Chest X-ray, AP view. Patient: 79 years old, sex M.
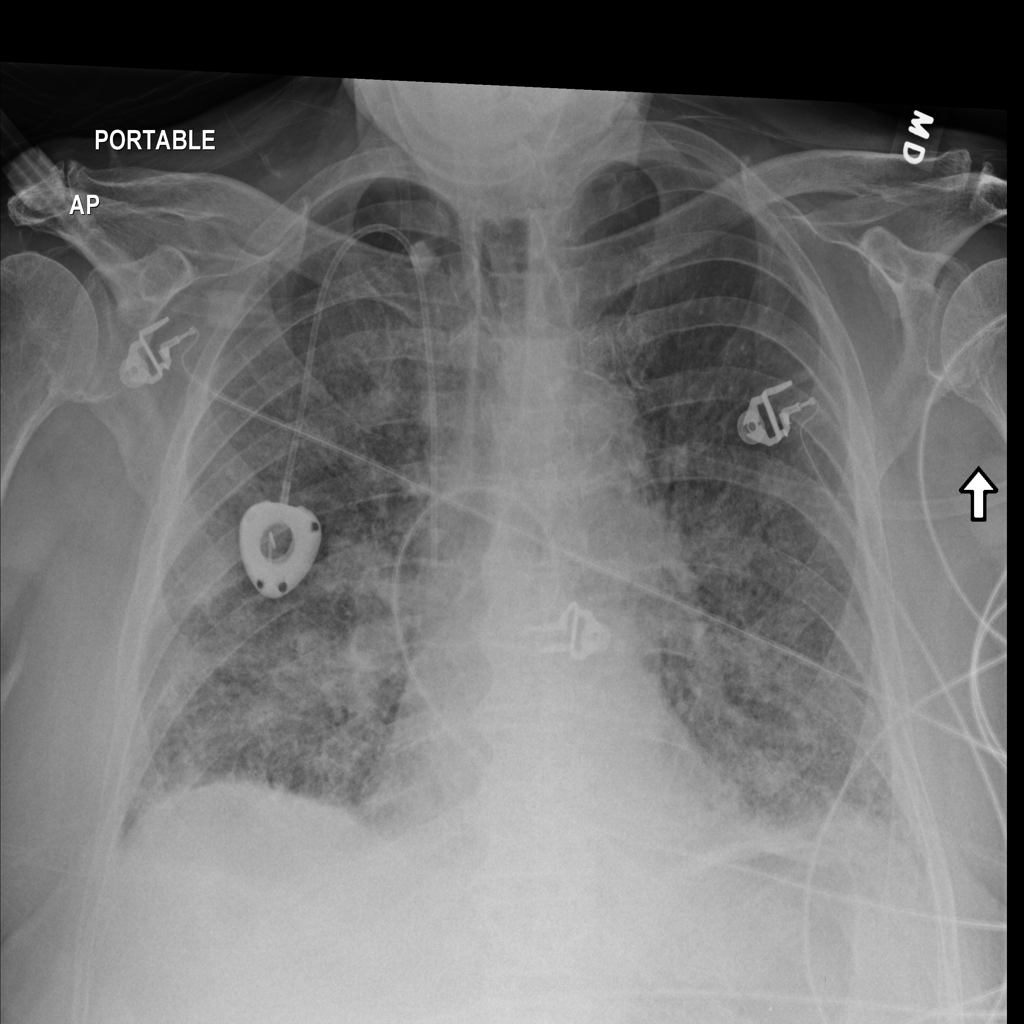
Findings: Consolidation